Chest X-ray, AP view. Patient: 56 years old, sex F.
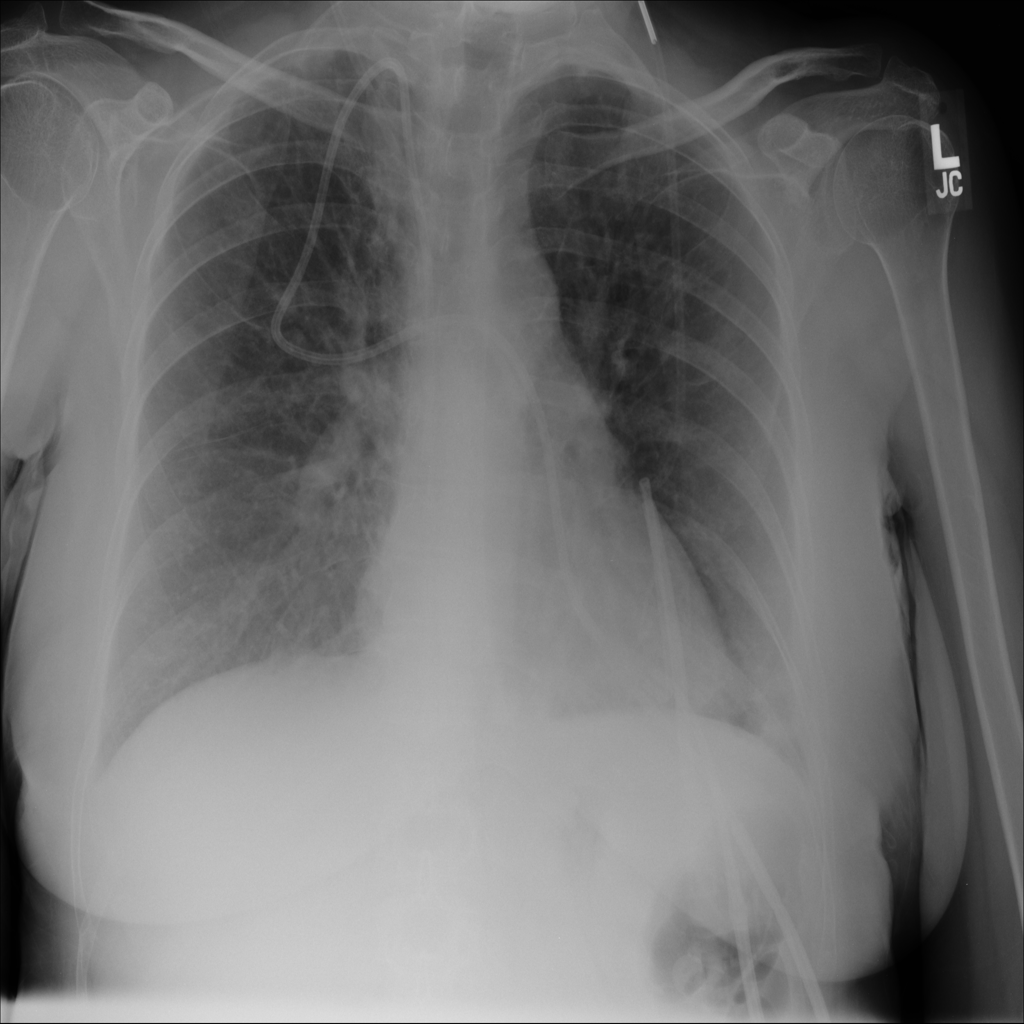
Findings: No Finding